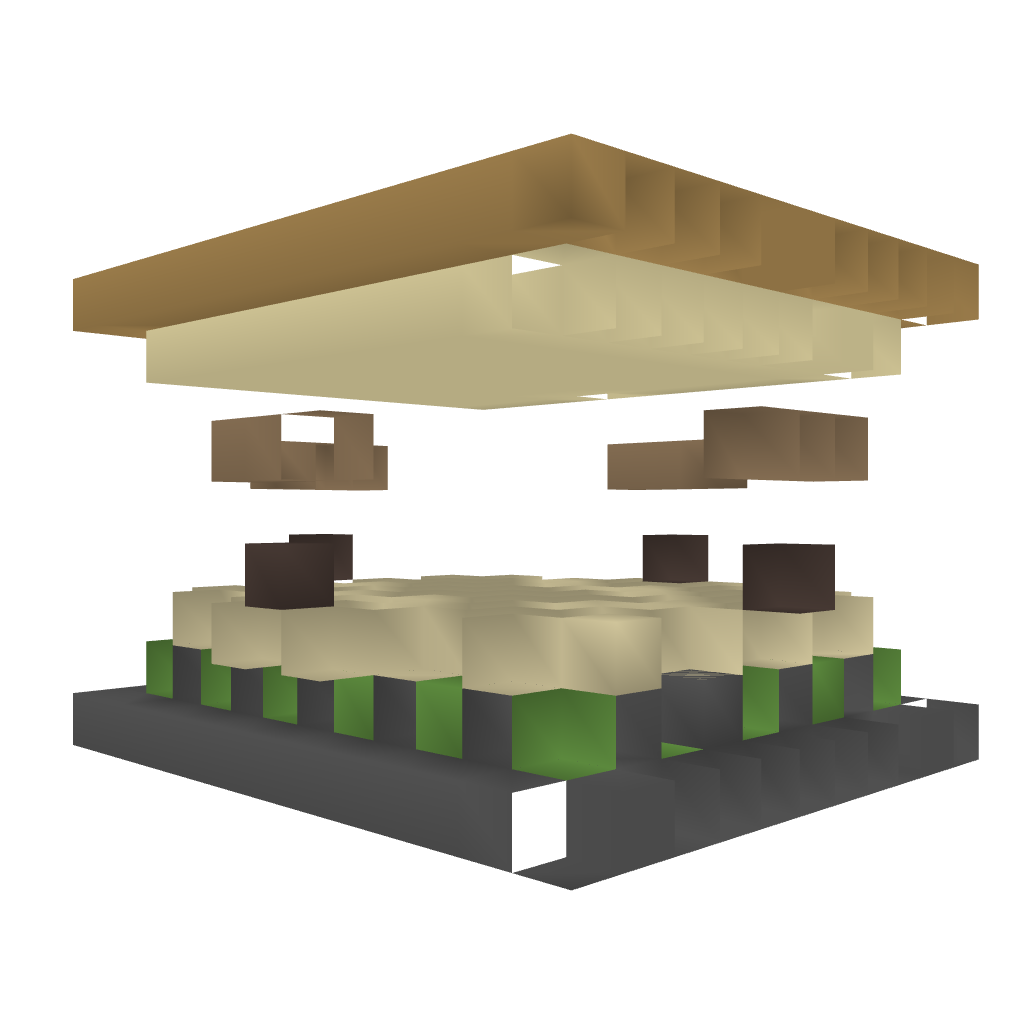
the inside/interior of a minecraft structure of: Meditation House (Trap)